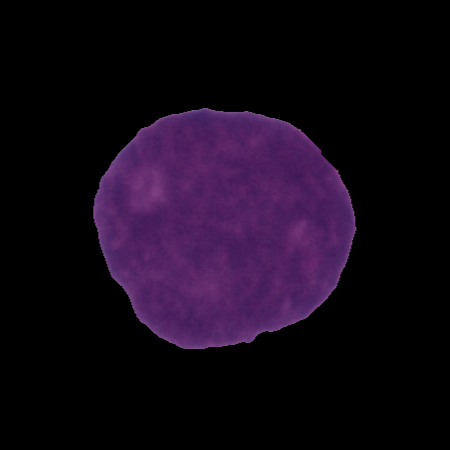
Label: cancer